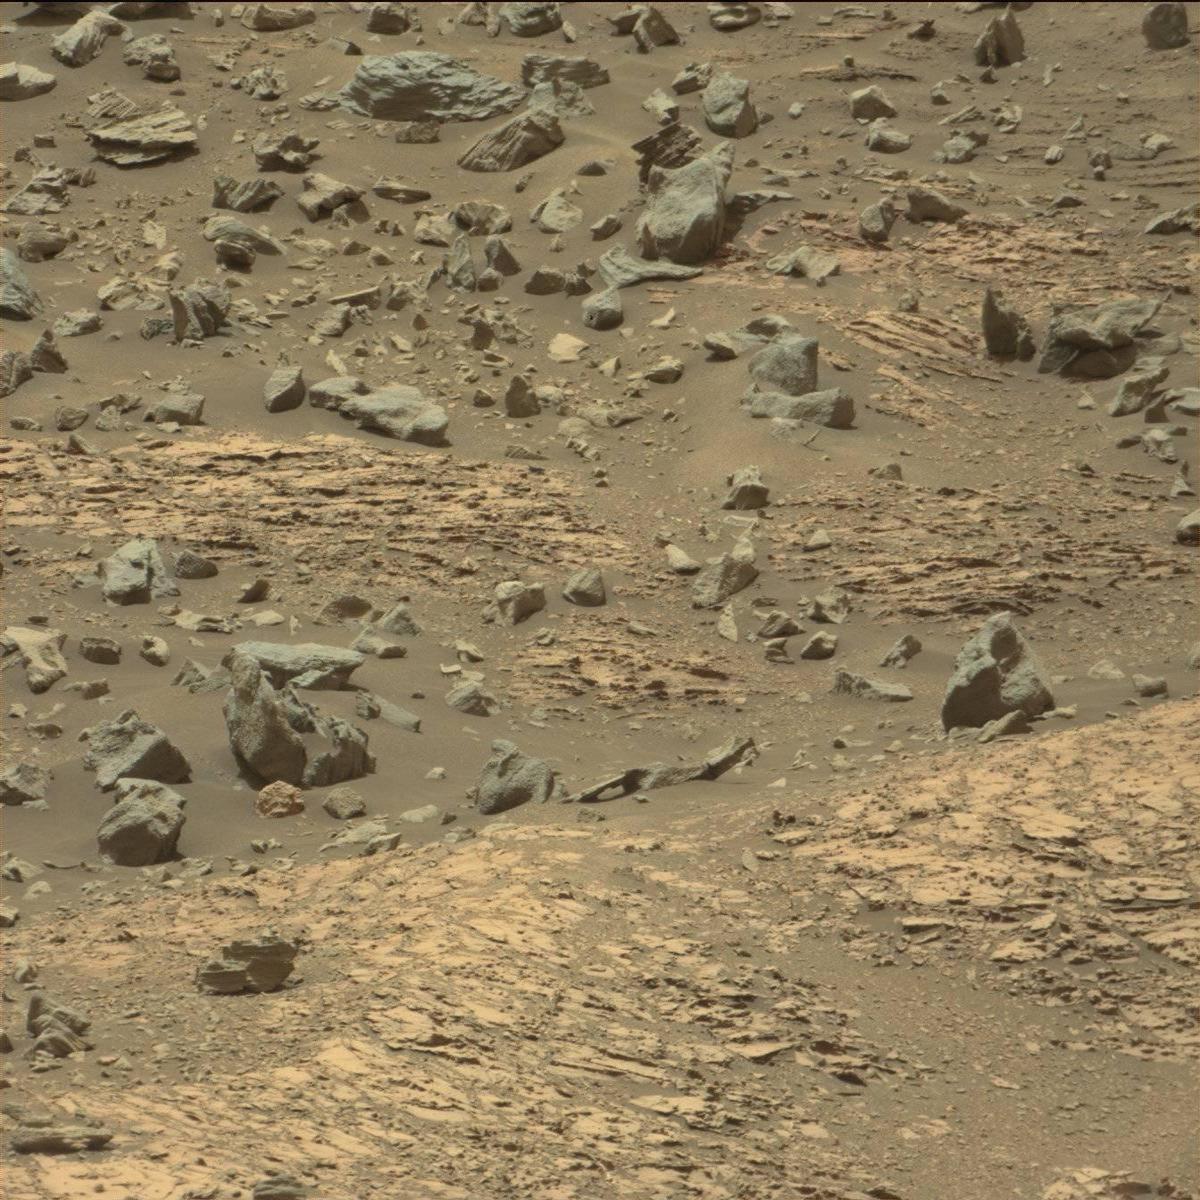
Terrain classes present: Bedrock, Rock, Sand / Soil